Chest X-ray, PA view. Patient: 64 years old, sex M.
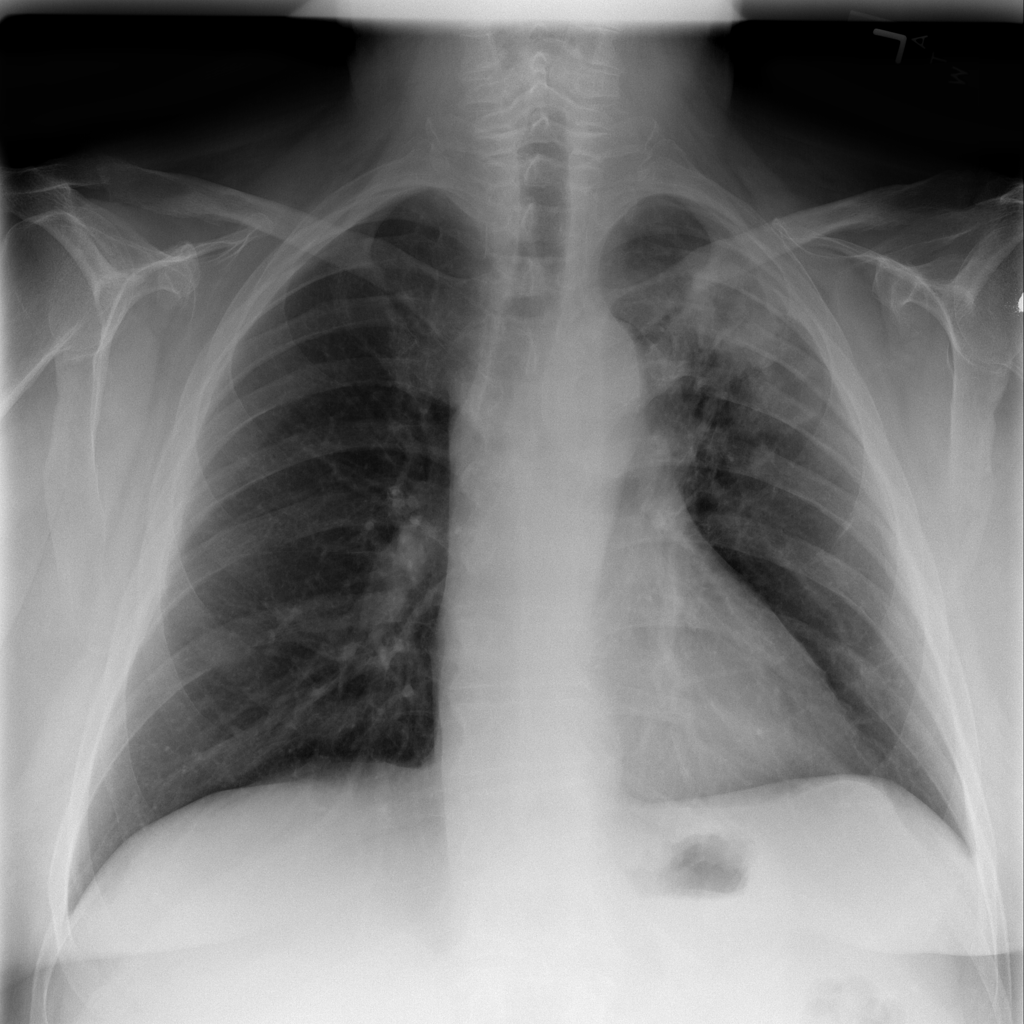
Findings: Consolidation, Mass, Pleural_Thickening